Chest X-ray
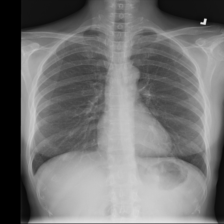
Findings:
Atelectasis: negative
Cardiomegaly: negative
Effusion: negative
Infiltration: negative
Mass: negative
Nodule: negative
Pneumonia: negative
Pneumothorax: negative
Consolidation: negative
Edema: negative
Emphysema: negative
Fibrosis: negative
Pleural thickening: negative
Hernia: negative